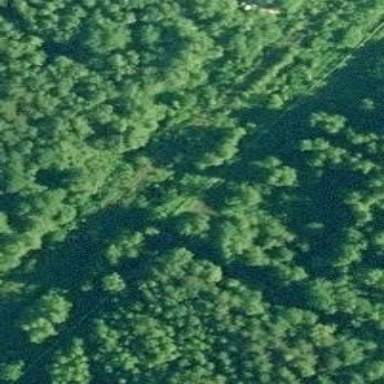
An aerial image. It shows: Disused railway spur line.